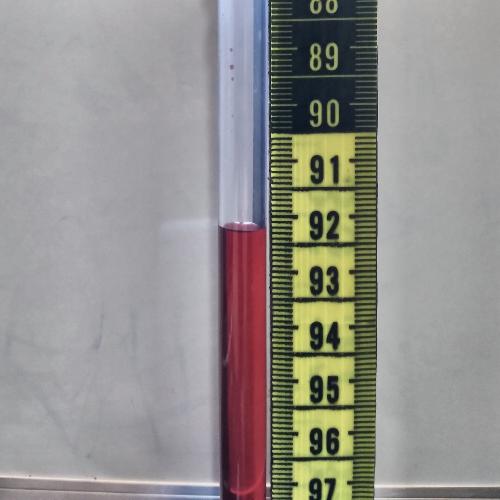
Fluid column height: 92.3 cm